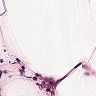
Metastatic tissue present: no